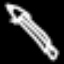
Label: pencil